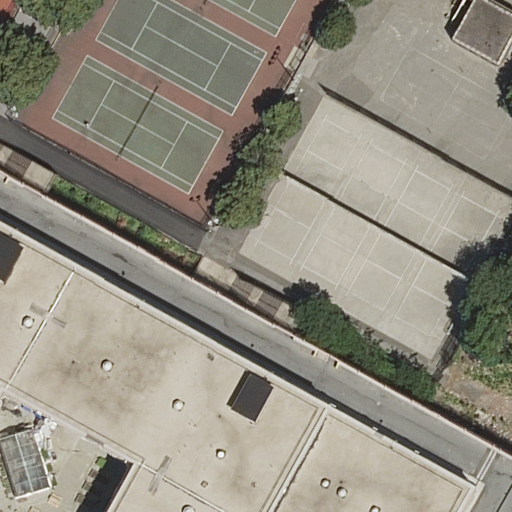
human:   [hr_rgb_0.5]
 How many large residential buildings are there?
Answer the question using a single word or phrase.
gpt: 1

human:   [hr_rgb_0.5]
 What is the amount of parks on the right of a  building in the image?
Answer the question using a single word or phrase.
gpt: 0

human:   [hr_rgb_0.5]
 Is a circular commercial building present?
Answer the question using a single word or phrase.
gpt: no

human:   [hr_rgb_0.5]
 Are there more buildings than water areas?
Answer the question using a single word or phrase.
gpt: yes

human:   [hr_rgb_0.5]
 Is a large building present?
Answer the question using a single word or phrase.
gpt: yes

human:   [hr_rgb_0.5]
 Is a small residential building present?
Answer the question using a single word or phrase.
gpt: yes

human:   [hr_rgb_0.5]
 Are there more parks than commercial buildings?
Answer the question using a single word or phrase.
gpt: yes

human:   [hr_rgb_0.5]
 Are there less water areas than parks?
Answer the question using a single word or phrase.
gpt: yes

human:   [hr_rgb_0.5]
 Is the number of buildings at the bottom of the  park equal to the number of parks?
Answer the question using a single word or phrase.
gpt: no

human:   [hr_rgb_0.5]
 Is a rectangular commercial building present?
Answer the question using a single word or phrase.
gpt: no

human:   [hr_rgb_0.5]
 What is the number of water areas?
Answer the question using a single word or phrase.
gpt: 0

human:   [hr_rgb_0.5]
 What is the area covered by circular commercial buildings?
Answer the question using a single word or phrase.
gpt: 0m2

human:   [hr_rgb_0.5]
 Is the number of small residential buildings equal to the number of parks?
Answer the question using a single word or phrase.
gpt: yes

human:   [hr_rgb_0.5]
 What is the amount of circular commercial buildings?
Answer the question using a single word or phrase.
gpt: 0

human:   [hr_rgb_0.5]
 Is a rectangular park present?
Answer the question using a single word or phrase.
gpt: yes

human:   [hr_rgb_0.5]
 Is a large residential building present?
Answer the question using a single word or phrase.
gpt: yes

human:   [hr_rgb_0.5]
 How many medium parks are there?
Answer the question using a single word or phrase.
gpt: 0

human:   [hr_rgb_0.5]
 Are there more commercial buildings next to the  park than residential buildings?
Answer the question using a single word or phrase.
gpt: no

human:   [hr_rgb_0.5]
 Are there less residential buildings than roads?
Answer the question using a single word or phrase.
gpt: no

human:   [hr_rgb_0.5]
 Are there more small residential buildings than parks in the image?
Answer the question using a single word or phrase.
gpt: no

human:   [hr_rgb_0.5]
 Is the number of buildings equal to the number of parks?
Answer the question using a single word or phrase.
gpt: no

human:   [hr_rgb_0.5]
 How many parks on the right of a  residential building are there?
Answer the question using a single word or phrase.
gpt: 0

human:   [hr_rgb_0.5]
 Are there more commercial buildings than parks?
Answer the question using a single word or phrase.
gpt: no

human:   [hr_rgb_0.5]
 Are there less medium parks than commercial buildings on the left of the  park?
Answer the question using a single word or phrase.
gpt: no

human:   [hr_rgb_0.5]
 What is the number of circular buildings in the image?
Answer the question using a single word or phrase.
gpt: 0

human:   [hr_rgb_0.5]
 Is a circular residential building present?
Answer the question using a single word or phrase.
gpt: no

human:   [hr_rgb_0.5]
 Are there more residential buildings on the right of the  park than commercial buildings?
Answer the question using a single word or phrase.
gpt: yes

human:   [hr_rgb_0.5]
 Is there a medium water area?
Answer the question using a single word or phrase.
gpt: no

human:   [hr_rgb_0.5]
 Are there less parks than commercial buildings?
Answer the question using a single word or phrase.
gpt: no

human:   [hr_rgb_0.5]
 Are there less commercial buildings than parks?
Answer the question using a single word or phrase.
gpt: yes

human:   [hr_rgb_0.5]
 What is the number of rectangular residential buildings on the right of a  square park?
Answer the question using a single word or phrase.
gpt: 0

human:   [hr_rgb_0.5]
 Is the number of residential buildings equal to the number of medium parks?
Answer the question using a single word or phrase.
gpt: no

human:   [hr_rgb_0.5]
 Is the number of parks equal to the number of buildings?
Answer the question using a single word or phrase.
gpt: no

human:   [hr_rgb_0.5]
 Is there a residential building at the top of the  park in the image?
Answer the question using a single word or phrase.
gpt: yes

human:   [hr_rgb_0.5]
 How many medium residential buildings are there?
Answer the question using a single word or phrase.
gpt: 0

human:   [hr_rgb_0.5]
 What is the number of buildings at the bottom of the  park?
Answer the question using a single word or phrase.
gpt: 0